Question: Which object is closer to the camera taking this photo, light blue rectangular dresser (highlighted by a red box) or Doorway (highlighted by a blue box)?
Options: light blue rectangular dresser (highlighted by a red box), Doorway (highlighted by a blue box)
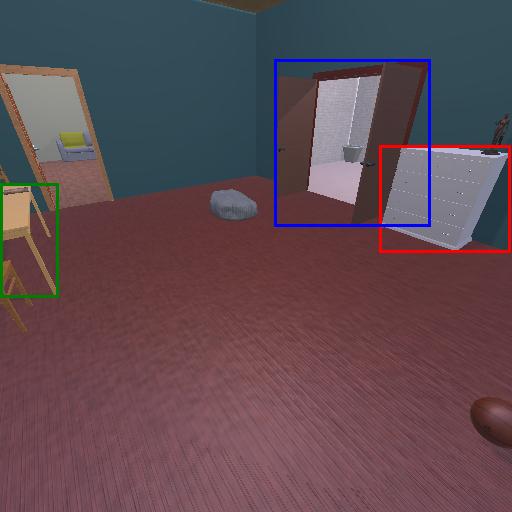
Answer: light blue rectangular dresser (highlighted by a red box)